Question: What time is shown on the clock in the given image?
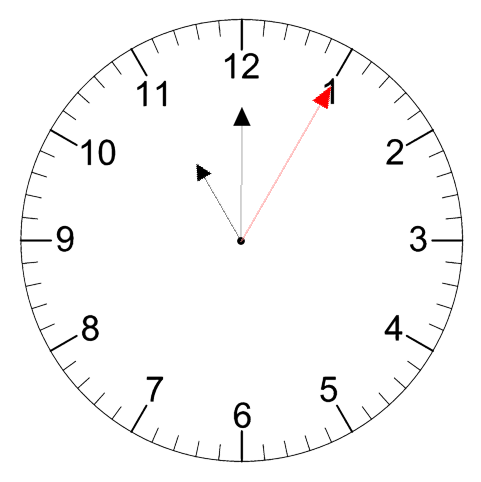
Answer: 11:00:05